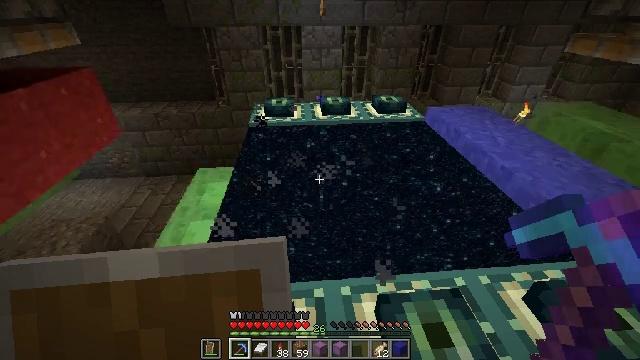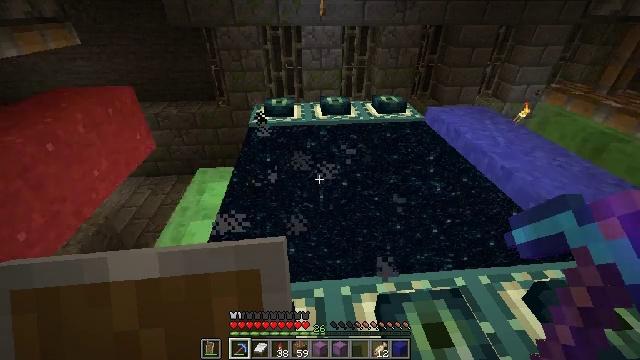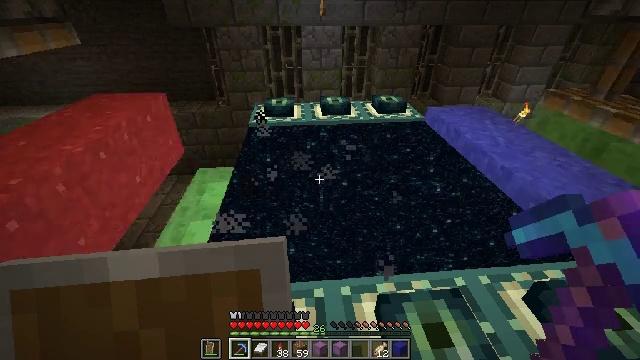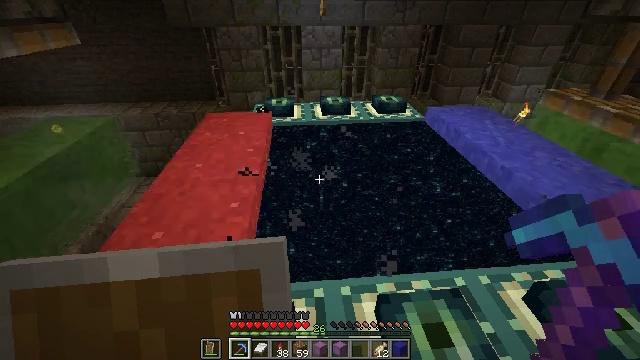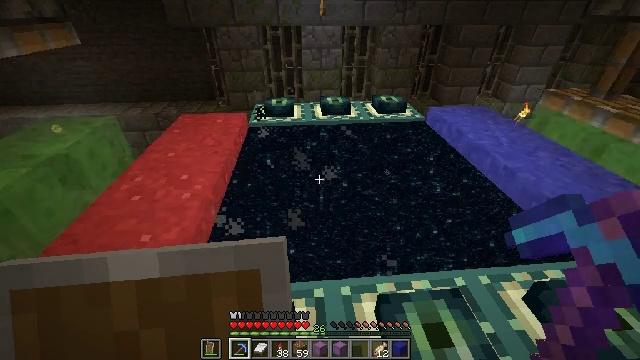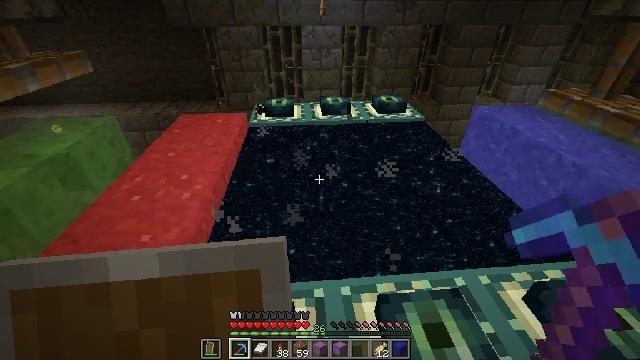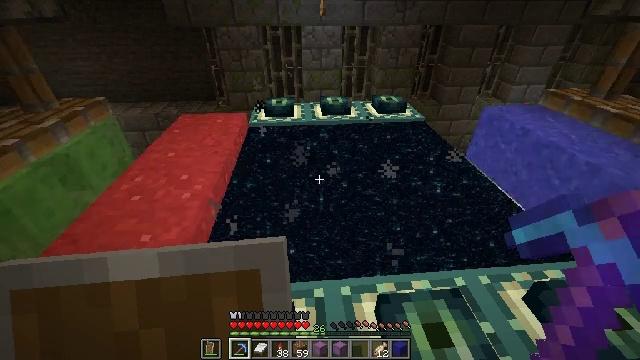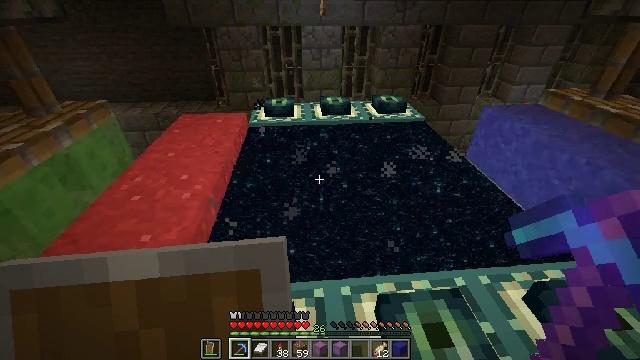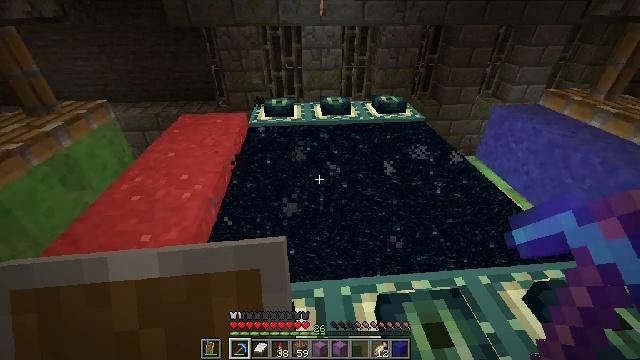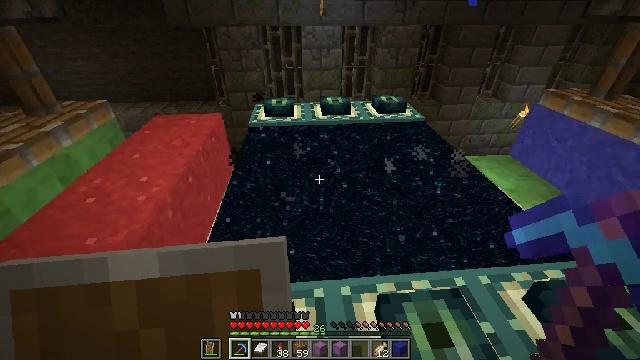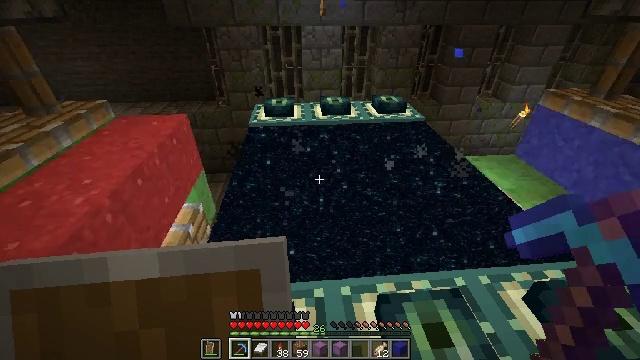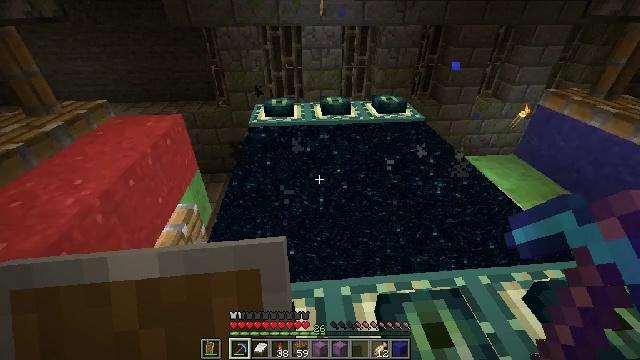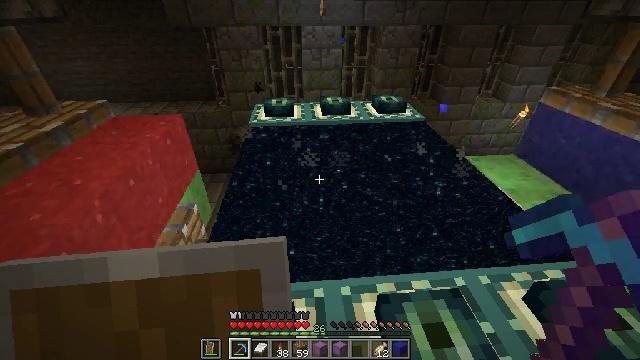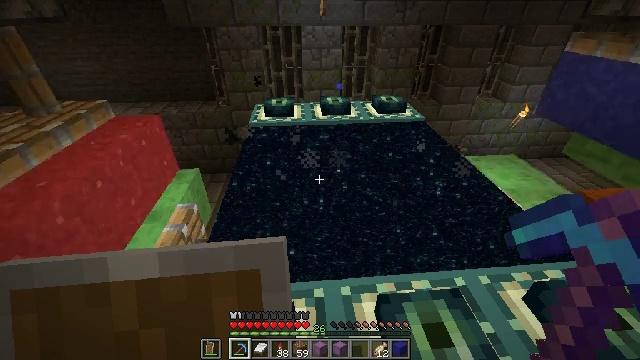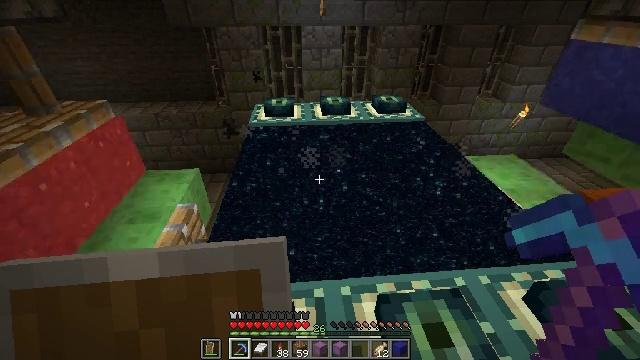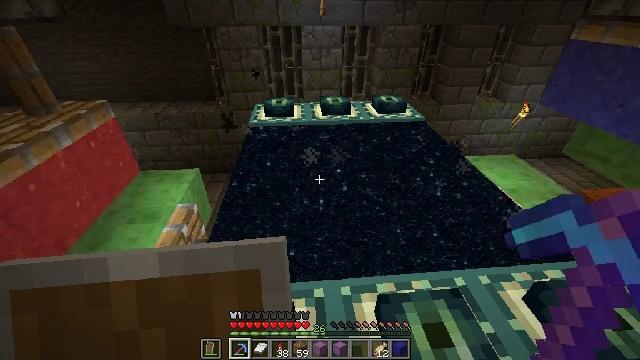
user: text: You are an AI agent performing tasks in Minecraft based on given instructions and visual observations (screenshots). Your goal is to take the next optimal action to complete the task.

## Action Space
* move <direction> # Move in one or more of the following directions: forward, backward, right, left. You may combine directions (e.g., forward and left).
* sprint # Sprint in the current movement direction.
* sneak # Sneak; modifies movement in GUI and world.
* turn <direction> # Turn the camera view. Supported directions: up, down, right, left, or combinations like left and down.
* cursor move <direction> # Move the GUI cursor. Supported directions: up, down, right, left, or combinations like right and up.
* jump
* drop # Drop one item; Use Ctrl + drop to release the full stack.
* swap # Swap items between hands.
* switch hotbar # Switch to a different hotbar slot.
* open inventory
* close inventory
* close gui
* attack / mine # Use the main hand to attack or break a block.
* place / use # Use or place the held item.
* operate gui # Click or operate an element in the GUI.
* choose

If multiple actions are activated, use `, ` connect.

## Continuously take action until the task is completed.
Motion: motion action
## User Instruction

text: Use a shovel to collect blue concrete powder.
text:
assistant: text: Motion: no_op
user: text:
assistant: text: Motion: no_op
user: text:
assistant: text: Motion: no_op
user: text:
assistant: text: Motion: no_op
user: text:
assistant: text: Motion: no_op
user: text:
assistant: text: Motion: no_op
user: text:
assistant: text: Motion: no_op
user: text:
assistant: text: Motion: no_op
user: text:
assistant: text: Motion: no_op
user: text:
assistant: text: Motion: no_op
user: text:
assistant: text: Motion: no_op
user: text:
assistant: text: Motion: no_op
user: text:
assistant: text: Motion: no_op
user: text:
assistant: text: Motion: no_op
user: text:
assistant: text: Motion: no_op
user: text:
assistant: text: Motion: no_op
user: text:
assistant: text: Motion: no_op
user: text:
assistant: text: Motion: no_op
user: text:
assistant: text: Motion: no_op
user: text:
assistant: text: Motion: no_op
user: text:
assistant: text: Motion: no_op
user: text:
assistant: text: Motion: no_op
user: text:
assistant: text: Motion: no_op
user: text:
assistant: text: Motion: no_op
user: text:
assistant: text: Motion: no_op
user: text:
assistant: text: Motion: no_op
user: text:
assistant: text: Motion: no_op
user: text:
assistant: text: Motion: no_op
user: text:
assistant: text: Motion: no_op
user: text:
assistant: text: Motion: no_op